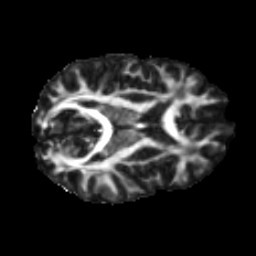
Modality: FA
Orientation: axial
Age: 25
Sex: male
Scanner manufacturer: ge
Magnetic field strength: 3 T
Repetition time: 7.8 s
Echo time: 0.0606 s